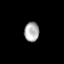
Tissue: lung
Cell type: Others
Senescence score: 0.2238
Nuclear area (px): 282
Mean DAPI intensity: 173.663